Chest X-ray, AP view. Patient: 36 years old, sex F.
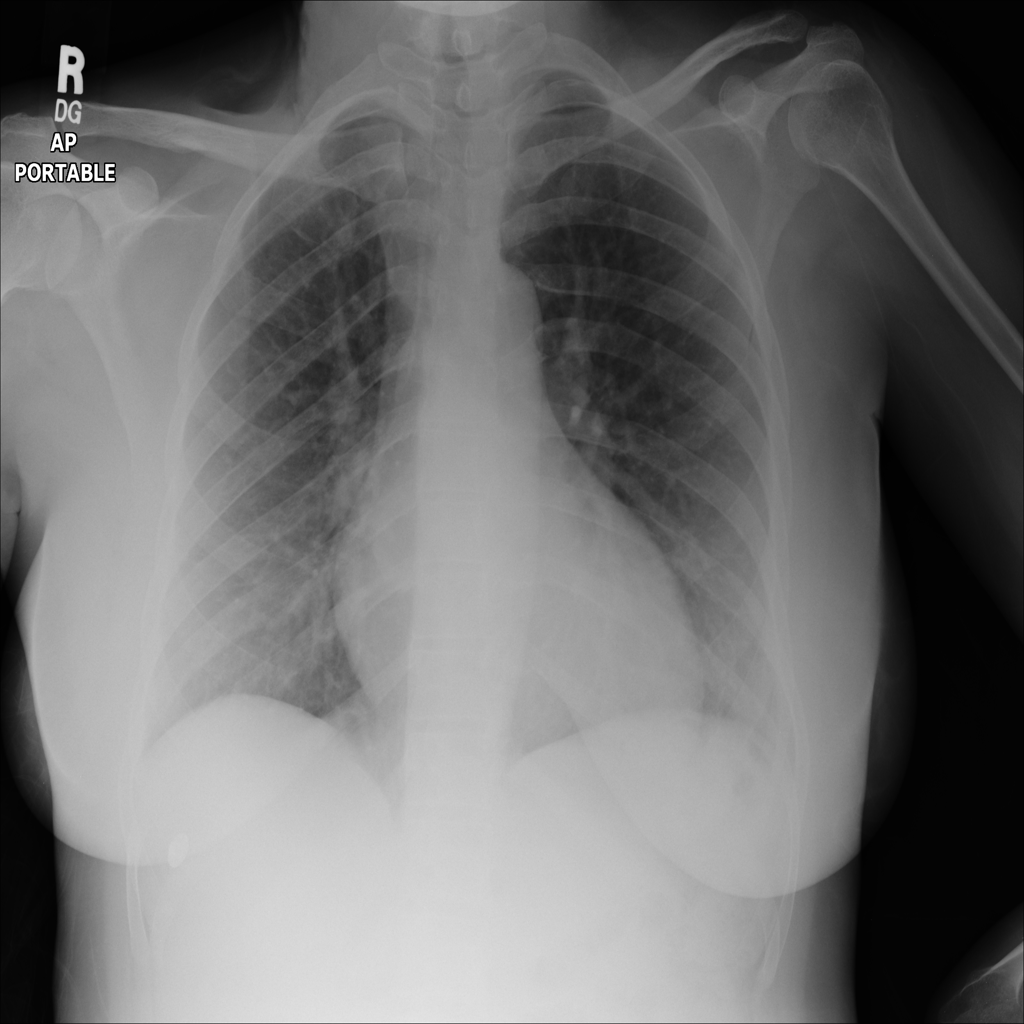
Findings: No Finding